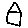
Label: house